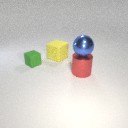
small green rubber cube to the left of large red metal cylinder